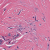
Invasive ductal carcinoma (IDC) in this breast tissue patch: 1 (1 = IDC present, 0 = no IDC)